Question: My Code is given below,
'''
<div id="show_ck">
<div style="width:80%; float:left;">
<textarea name="test_0" class="ckeditor" ></textarea>
</div>
<div style="width:20%; float:left;">
<img class='btnAddMore' width='30px' height='30px' src='img/add_btn.png' alt='Add' />
</div>
<div style="clear:both;"></div>
</div>
<script src="jquery-1.11.2.js"> </script>
<script src="ckeditor/ckeditor.js"> </script>
<script>
$(document).ready(function(){
var count = 1;
$(document).on('click','.btnAddMore', function() {
var add_more = '<div> <textarea name="test_'+count+'" class="ckeditor" ></textarea> </div>';
count++;
$("div#show_ck").append(add_more);
});
});
</script>
'''
First Time , .
How to load CK EDITOR when click plus image( Every CK EDITOR will be).
. Please any help?

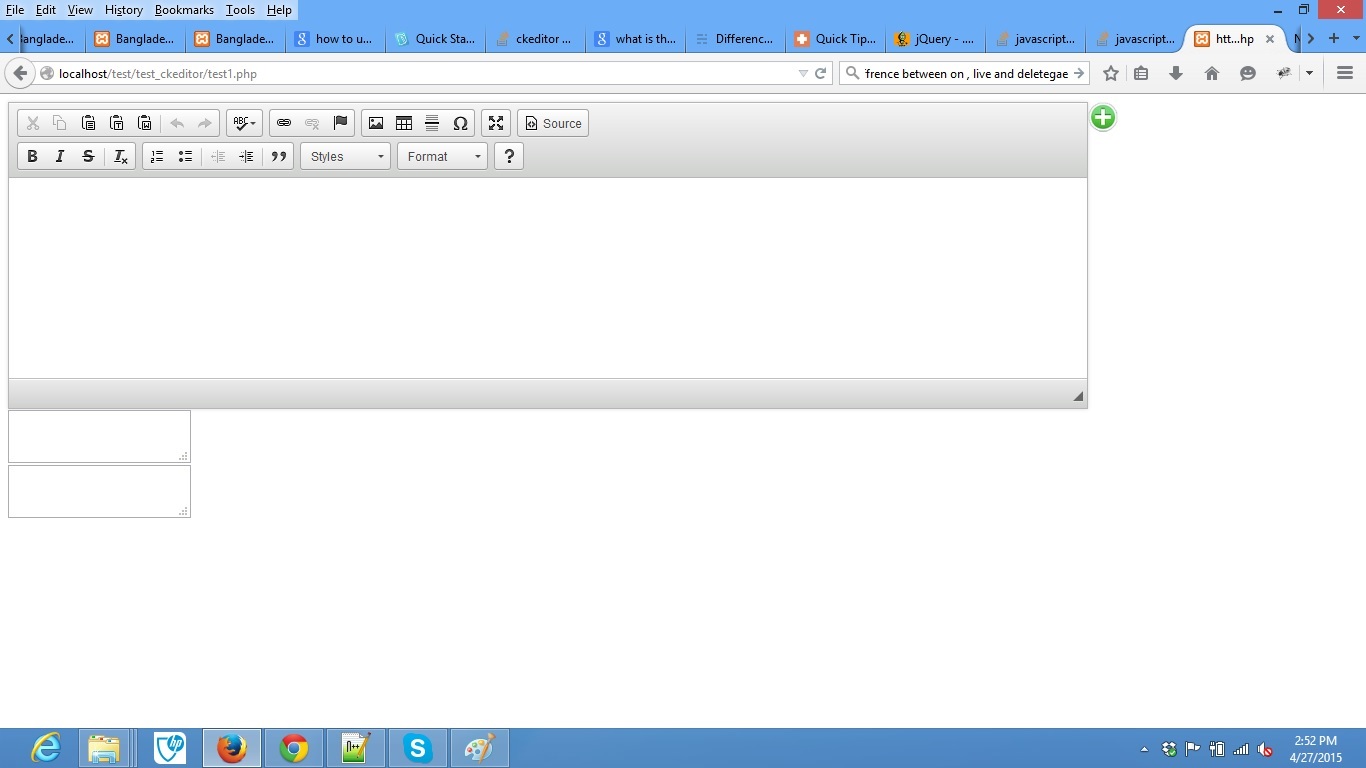
Answer: When adding new ckeditor dynamically, you can do it by replacing an existing element on the fly.
'''
$(document).ready(function(){
var count = 1;
$(document).on('click','.btnAddMore', function() {
var add_more = '<div id="ck_'+count+'"><textarea id="replace_element_'+count+'"></textarea></div>';
$("div#show_ck").append(add_more);
CKEDITOR.replace( 'replace_element_' + count );
count++;
});
});
'''
'''
<script src="https://ajax.googleapis.com/ajax/libs/jquery/2.1.1/jquery.min.js"></script>
<script src="//cdn.ckeditor.com/4.4.7/standard-all/ckeditor.js"> </script>
<div id="show_ck">
<div style="width:80%; float:left;">
<div id="ck_0"><textarea name="test_0" class="ckeditor" id="editor_0" ></textarea></div>
</div>
<div style="width:20%; float:left;">
<img class='btnAddMore' width='30px' height='30px' src='img/add_btn.png' alt='Add' />
</div>
<div style="clear:both;"></div>
</div>
'''